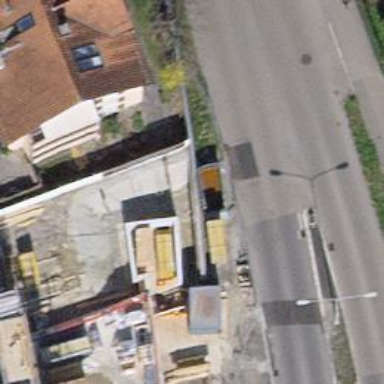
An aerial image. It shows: Concrete steps.